Question: I have a visual studio 2013 web application which works with entity framework and I want to display a simple tabular data report using a RDLC report.
I have created a seperate web page and added a reportviewer control. Also I have created a RDLC file and added the data source from a C# function which returns a 'List' of custom objects. This way it is configurable from the report designer, but when the page loads in the browser an error 'A data source instance has not been supplied for the data source 'DataSet1'' is shown.

'''
<rsweb:ReportViewer ID="ReportViewer1" runat="server" Font-Names="Verdana" Font-Size="8pt"
WaitMessageFont-Names="Verdana" WaitMessageFont-Size="14pt">
<LocalReport ReportPath="Alumni\Reports\Report1.rdlc"></LocalReport>
</rsweb:ReportViewer>
'''
For above implementation I got the error of not giving a data source, but as <URL> suggested, I added the below code and now the report works.
'''
protected void Page_Load(object sender, EventArgs e)
{
if (!IsPostBack)
{
ReportViewer1.LocalReport.DataSources.Add(new ReportDataSource("DataSet1", Business.ReportManager.GetMemberDetails(1)));
}
}
'''
Please help me to solve this issue. I just need to display a simple report using RDLC and the data source is a public static function with an argument which returns a list of objects.
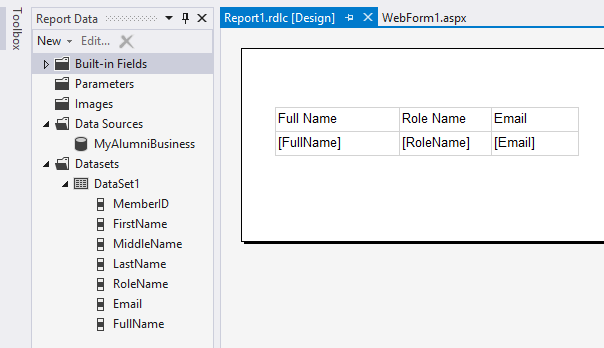
Answer: Have you set the data source in the page load?
'''
YourReportViewer.LocalReport.DataSources.Add(new ReportDataSource("testDataSet", list));
'''